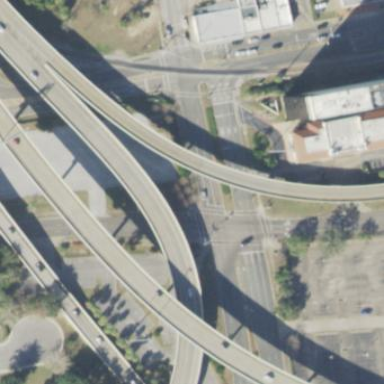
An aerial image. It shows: Bridge with ramp design.